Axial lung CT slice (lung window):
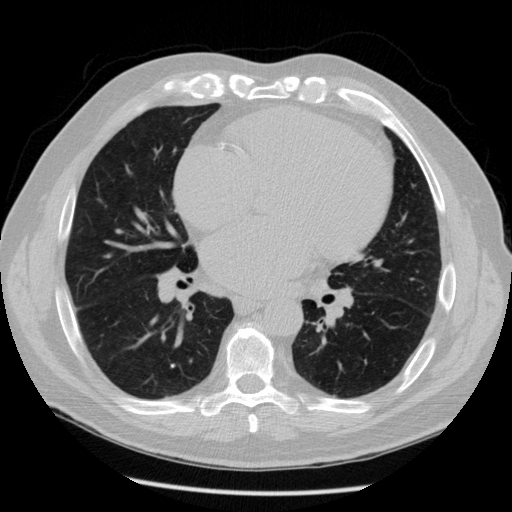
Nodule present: no